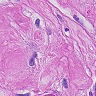
Metastatic tissue present: yes